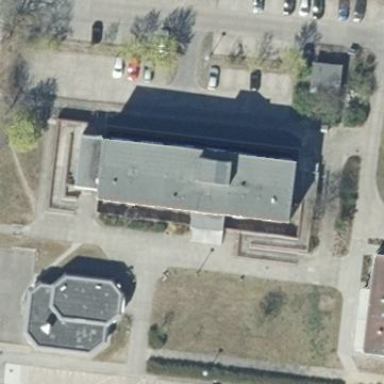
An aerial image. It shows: Commercial building serving as healthcare center.